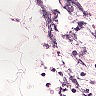
Metastatic tissue present: no